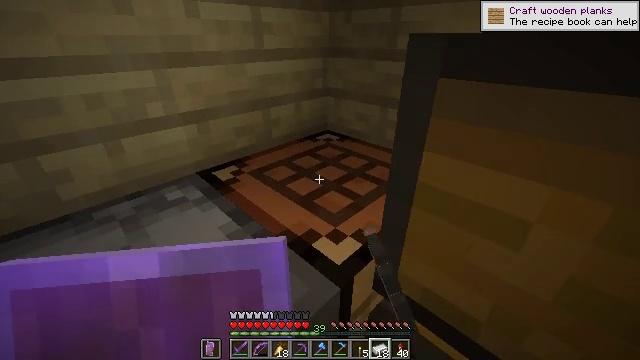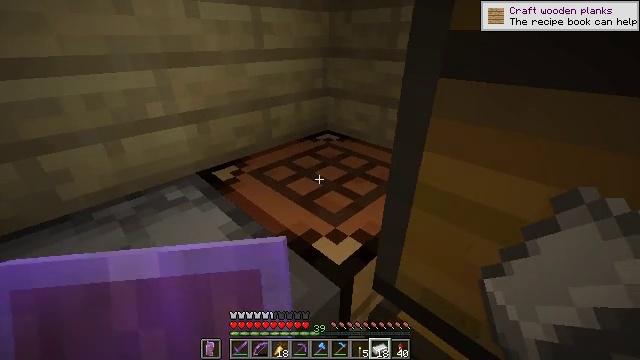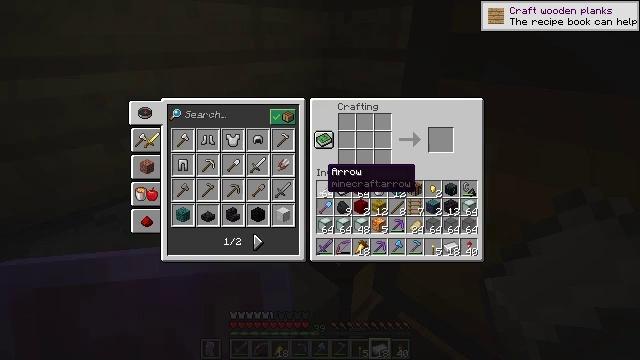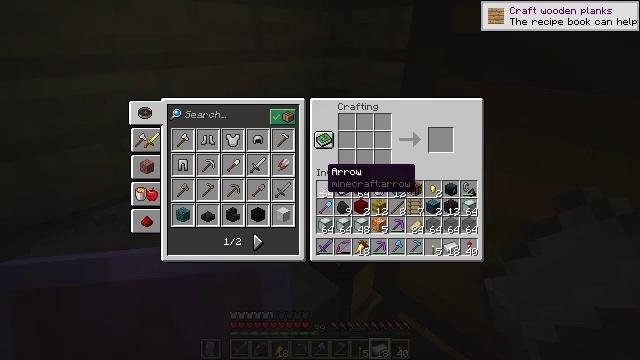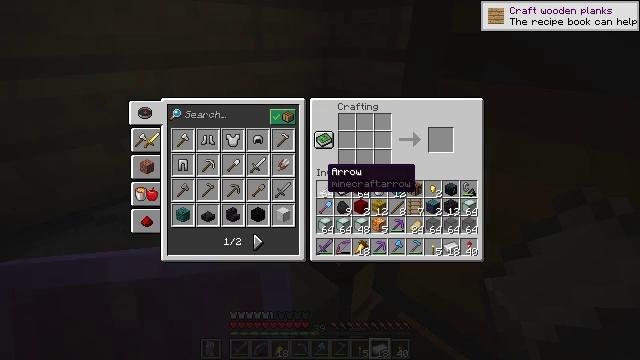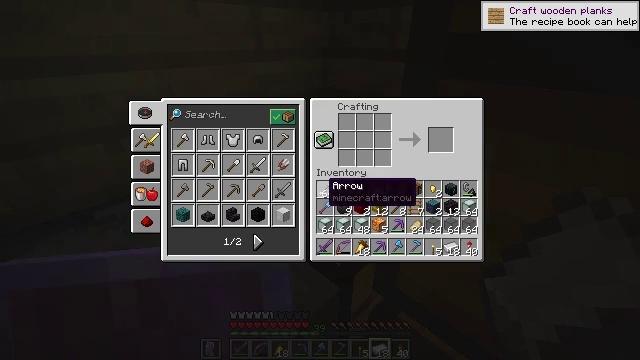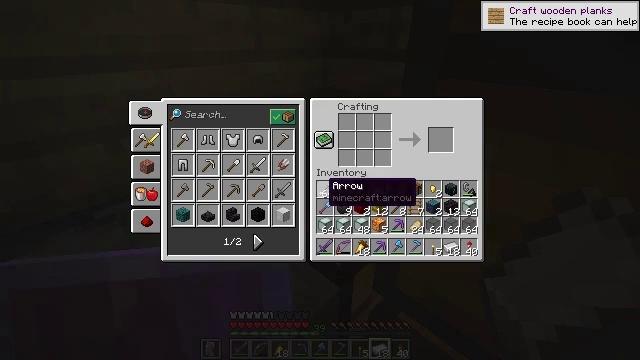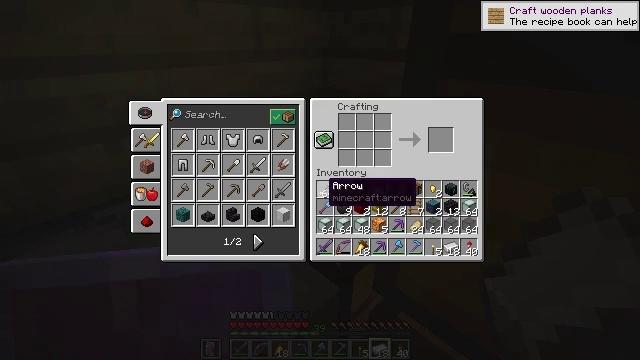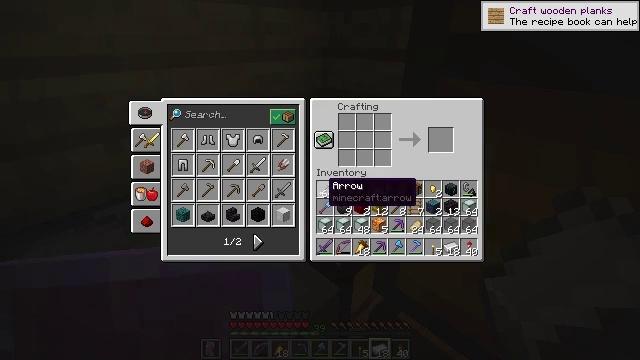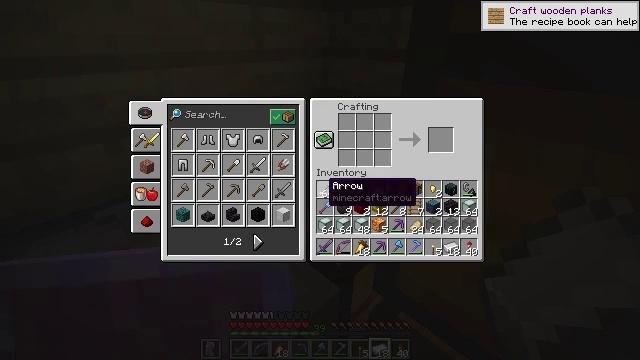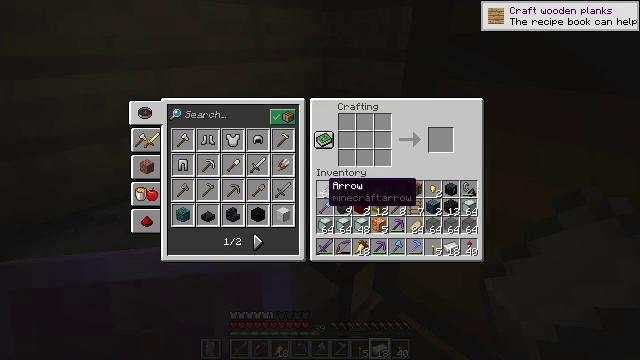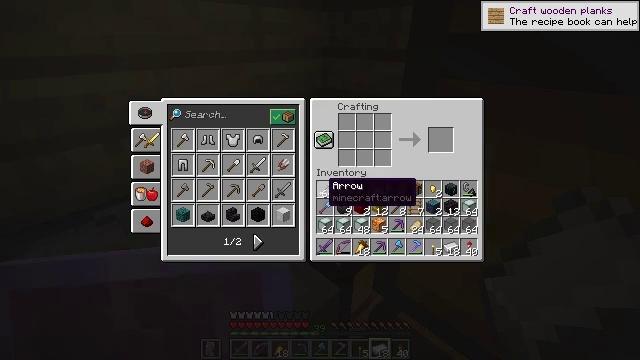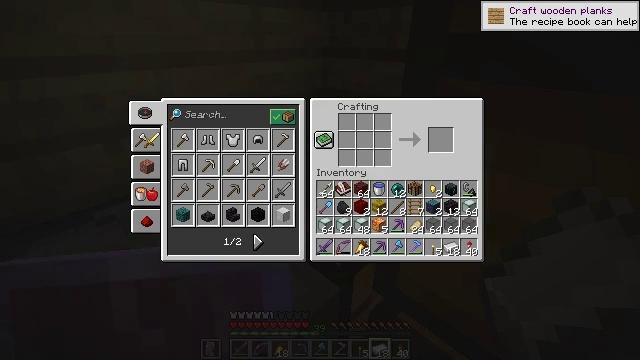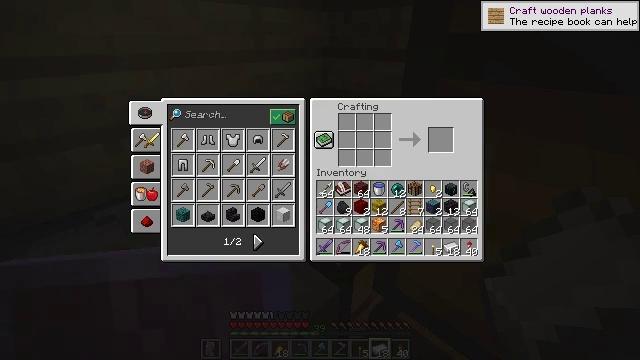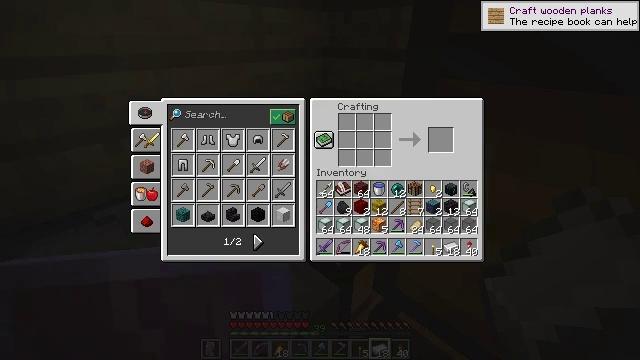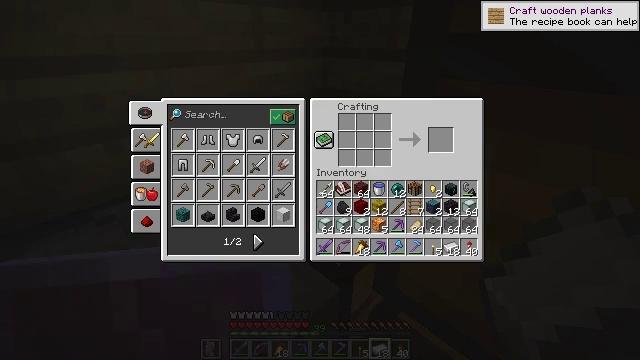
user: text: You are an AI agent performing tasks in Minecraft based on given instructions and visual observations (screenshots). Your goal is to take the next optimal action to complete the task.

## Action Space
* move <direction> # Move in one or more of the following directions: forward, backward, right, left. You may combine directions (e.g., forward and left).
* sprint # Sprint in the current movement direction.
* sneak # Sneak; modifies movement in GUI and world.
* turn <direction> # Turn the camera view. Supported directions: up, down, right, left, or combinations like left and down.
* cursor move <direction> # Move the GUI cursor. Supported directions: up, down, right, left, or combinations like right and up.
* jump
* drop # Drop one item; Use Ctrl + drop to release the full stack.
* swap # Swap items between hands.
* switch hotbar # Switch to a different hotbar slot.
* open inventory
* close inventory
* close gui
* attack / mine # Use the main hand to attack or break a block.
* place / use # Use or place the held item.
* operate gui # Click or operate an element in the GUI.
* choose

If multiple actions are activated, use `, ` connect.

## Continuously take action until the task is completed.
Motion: motion action
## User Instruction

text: Make warped planks from warped stem.
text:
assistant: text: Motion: no_op
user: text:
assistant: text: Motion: open gui
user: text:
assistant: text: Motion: no_op
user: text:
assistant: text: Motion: no_op
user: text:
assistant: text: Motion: cursor move down
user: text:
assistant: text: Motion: no_op
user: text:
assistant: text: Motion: no_op
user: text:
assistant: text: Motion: no_op
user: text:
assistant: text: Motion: no_op
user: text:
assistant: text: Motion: no_op
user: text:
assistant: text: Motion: no_op
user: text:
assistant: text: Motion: cursor move left
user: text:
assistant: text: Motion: cursor move up
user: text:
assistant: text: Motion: cursor move left
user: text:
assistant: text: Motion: no_op
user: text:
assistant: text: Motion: no_op
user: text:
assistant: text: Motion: no_op
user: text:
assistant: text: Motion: no_op
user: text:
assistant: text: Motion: no_op
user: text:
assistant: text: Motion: no_op
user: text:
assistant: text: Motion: cursor move left
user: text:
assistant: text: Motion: cursor move left
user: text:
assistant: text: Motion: cursor move left and down
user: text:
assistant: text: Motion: cursor move left and down
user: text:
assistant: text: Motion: cursor move left and down
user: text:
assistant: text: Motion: no_op
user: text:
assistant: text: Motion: cursor move left
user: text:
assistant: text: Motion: cursor move left
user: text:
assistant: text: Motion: cursor move left
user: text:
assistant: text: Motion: cursor move left